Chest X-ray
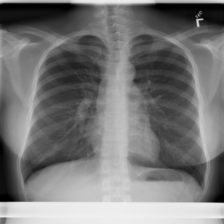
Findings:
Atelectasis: negative
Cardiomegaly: negative
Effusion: negative
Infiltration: negative
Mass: negative
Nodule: negative
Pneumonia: negative
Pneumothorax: negative
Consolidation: negative
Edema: negative
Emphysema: negative
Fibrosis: negative
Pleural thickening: negative
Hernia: negative